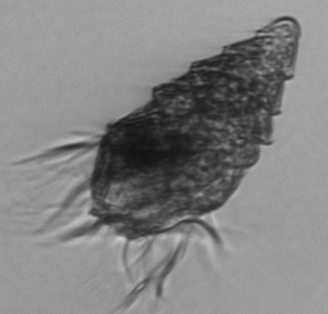
Label: Laboea_strobila